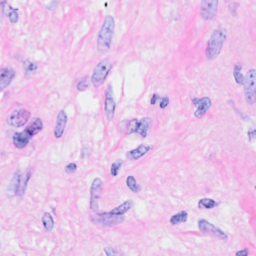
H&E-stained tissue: Breast